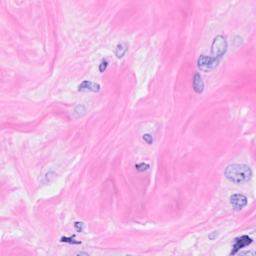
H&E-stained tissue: Breast